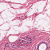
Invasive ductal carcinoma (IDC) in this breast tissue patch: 0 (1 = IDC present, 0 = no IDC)